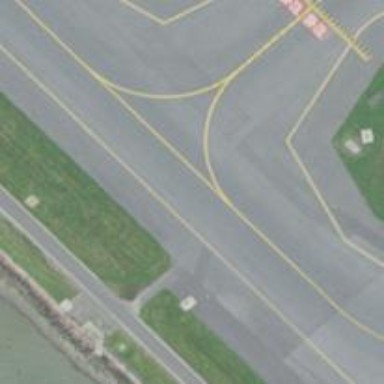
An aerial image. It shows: Taxiway at the airport with asphalt surface.